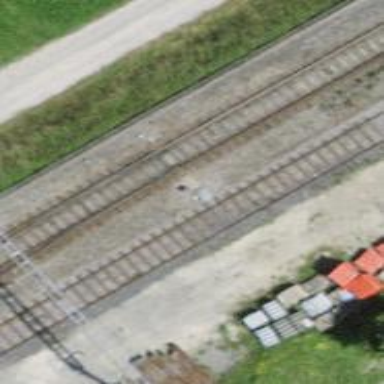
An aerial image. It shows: Railway switch.